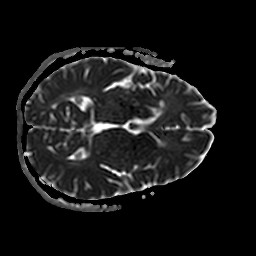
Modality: ADC
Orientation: axial
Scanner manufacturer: philips
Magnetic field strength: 3 T
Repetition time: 4.726 s
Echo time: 0.06165 s